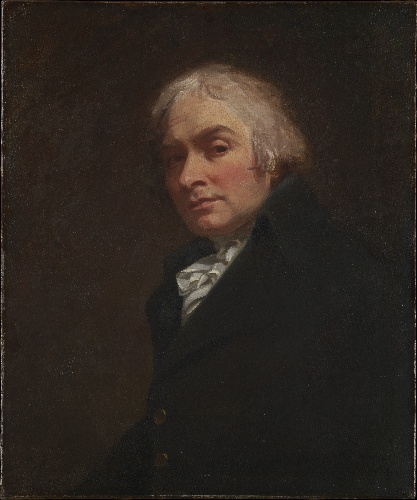
Title: Self-Portrait
Artist: George Romney
Artist bio: British, Beckside, Lancashire 1734–1802 Kendal, Cumbria
Date: 1795
Object type: Painting
Classification: Paintings
Medium: Oil on canvas
Dimensions: 30 x 25 in. (76.2 x 63.5 cm)
Department: European Paintings
Credit line: Bequest of Maria DeWitt Jesup, from the collection of her husband, Morris K. Jesup, 1914
Accession year: 1915
Repository: Metropolitan Museum of Art, New York, NY
Tags: Men|Self-portraits